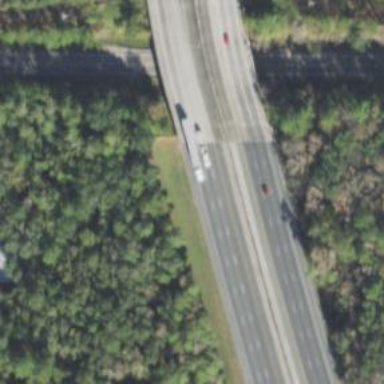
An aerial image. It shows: Beam bridge on motorway.